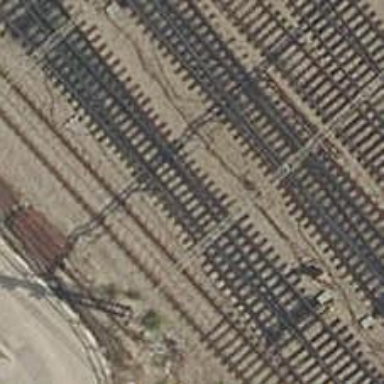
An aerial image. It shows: Railway with electrified contact lines.